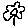
Label: flower